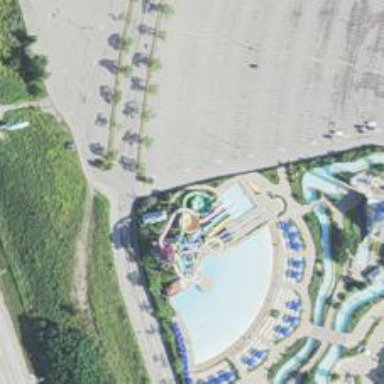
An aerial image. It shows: Water slide attraction.